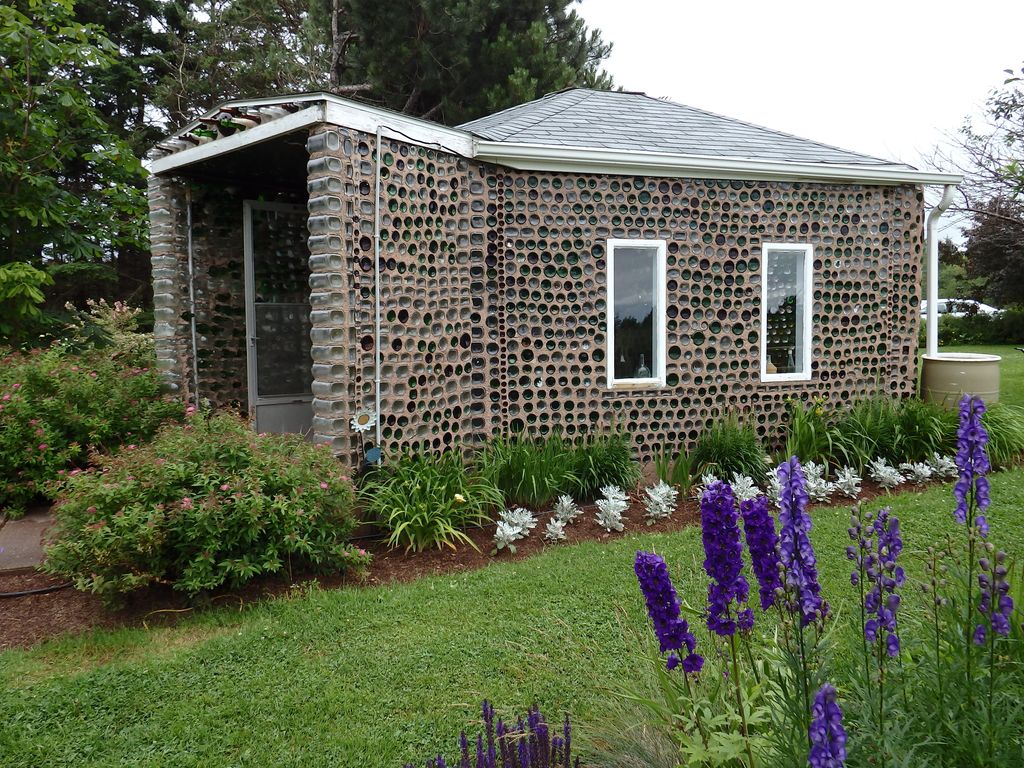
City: charlottetown